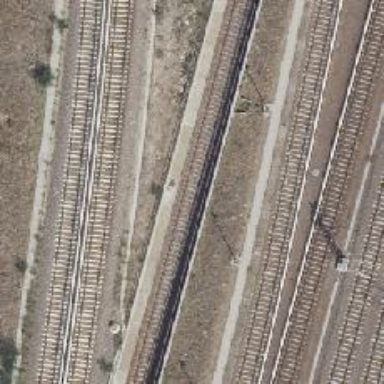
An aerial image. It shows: Railway signal.